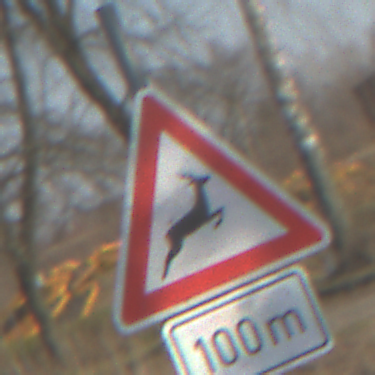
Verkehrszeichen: WildwechselLinks
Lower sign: Entfernungsangaben1
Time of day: MorningAfternoon
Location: Outdoor (Suburban)
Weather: PartlyCloudy
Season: NotSpecified
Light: Natural